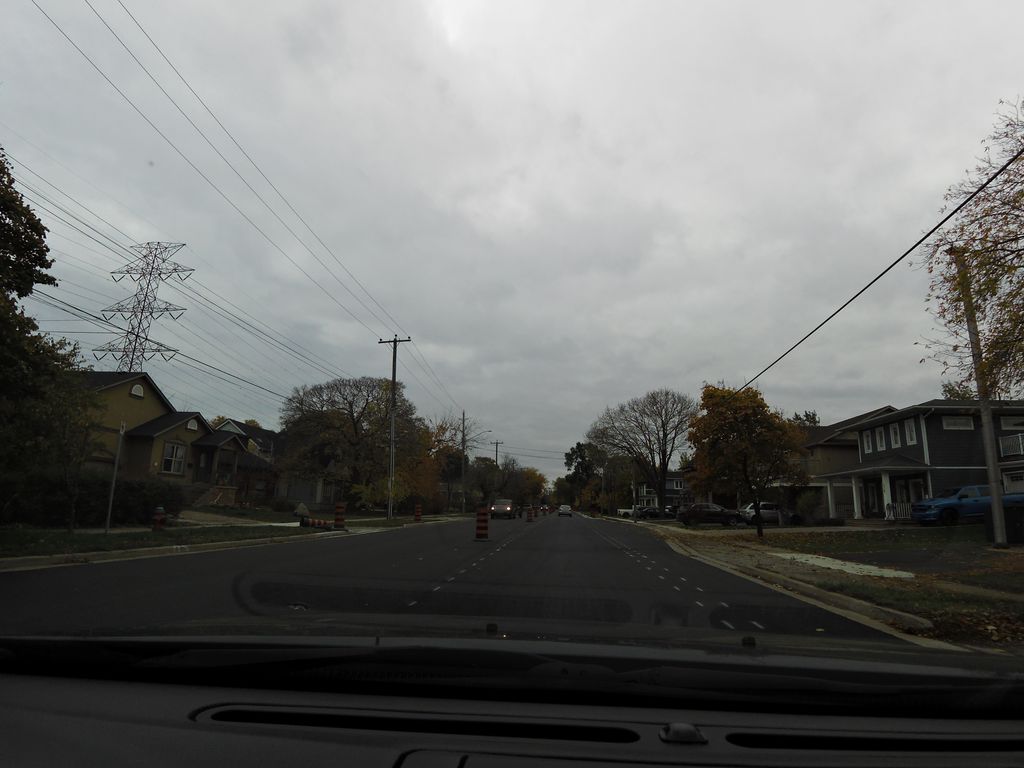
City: hamilton